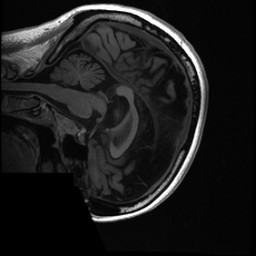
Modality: T1w
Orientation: sagittal
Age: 38
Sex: female